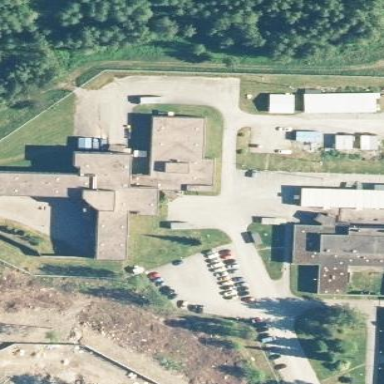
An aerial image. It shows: Hospital building with healthcare amenities.